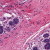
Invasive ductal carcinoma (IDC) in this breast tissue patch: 0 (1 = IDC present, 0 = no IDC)